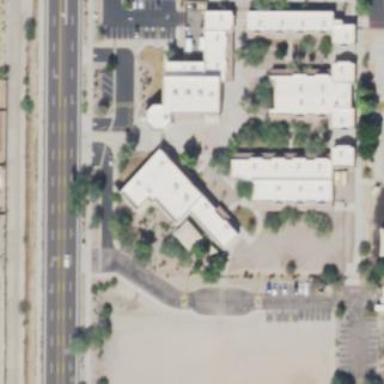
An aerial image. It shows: School building.